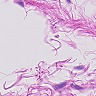
Metastatic tissue present: no